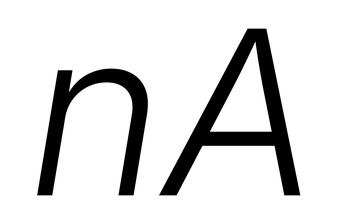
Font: Inter-Italic_Light_Italic